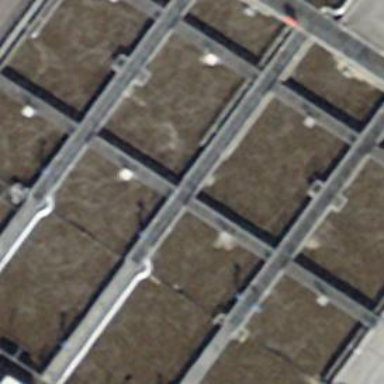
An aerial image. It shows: Body of wastewater.